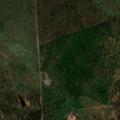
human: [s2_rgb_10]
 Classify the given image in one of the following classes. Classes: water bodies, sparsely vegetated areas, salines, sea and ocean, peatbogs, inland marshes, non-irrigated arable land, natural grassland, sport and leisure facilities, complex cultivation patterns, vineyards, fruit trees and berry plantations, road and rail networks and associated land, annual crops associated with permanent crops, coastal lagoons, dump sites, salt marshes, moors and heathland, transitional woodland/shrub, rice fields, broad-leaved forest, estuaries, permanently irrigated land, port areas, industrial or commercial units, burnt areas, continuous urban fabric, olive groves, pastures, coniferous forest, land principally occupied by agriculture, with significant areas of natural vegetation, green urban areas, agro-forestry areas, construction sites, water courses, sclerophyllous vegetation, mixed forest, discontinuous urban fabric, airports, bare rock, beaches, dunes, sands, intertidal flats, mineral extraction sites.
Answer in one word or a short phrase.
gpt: pastures, agro-forestry areas